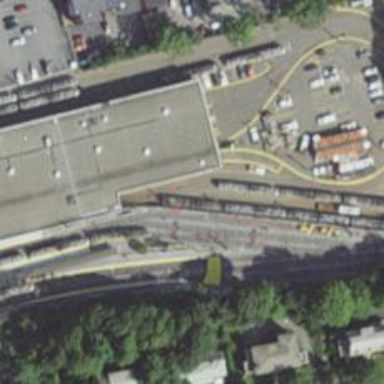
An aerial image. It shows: Light rail service yard with electrified contact lines.